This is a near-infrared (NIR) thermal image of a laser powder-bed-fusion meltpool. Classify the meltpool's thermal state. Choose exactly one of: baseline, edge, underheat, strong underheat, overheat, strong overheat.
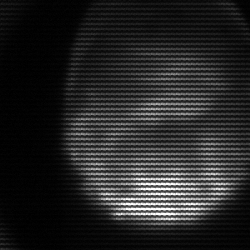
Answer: edge